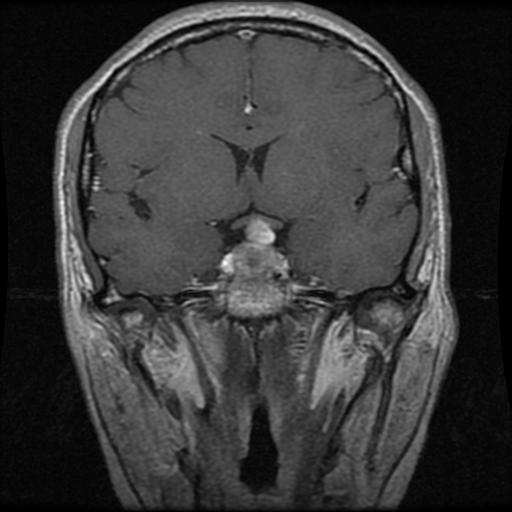
Label: pituitary